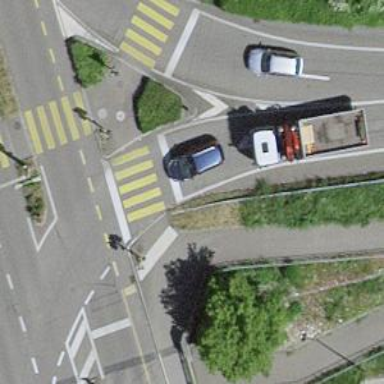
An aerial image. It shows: Road with traffic signals for signaling.